Aerial crown-view tile of a tropical tree (Barro Colorado Island, Panama), acquired 20250915:
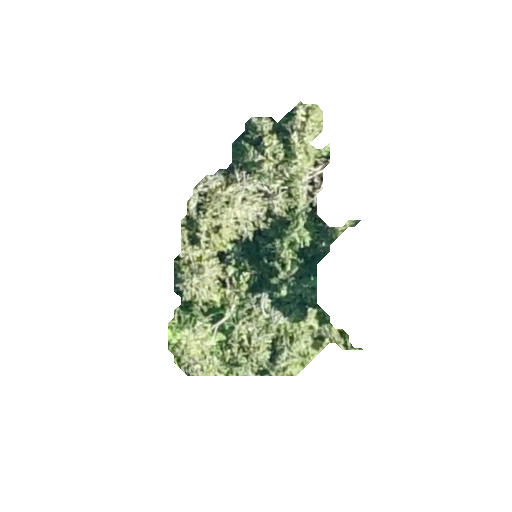
Species: Quararibea stenophylla
GBIF accepted scientific name: Quararibea stenophylla
Crown area: 48.741 m²